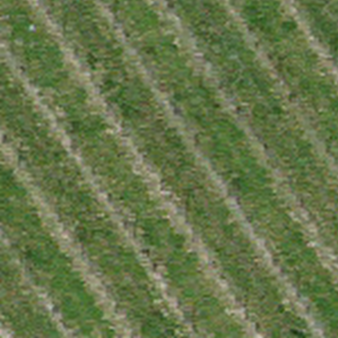
Label: other